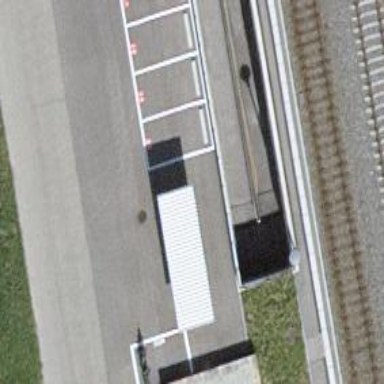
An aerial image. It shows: Bicycle parking shed.